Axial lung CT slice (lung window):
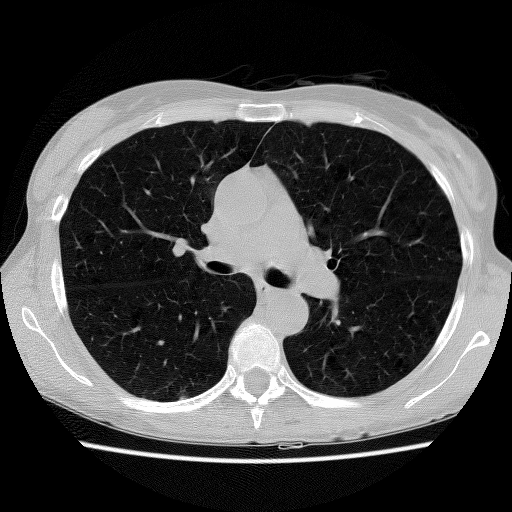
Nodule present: yes
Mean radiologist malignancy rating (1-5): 2